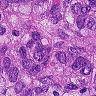
Metastatic tissue present: yes